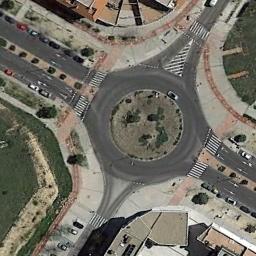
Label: roundabout